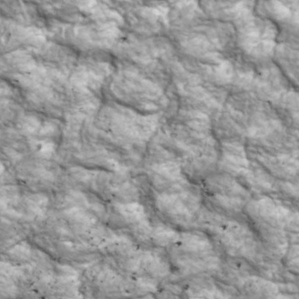
Label: non_frost